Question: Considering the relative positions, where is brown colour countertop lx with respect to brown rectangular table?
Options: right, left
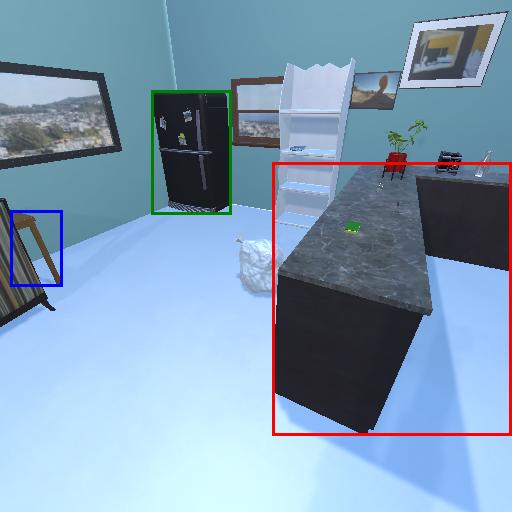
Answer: right